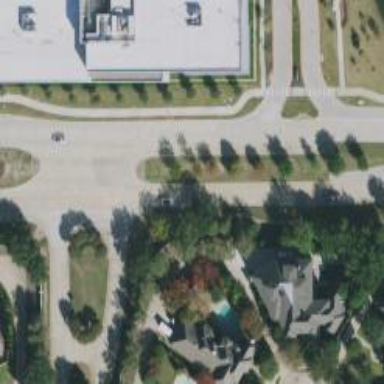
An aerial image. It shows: Secondary road with separate sidewalks.